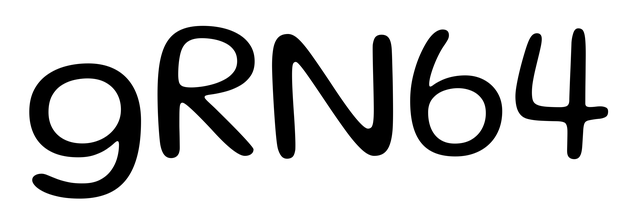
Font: Gluten_Light